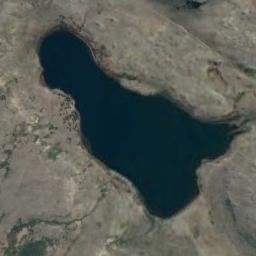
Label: lake